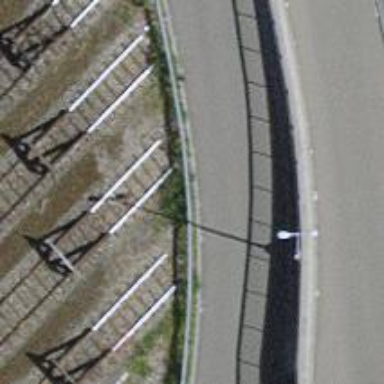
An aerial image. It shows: Railway buffer stop.